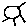
Label: sun